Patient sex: F
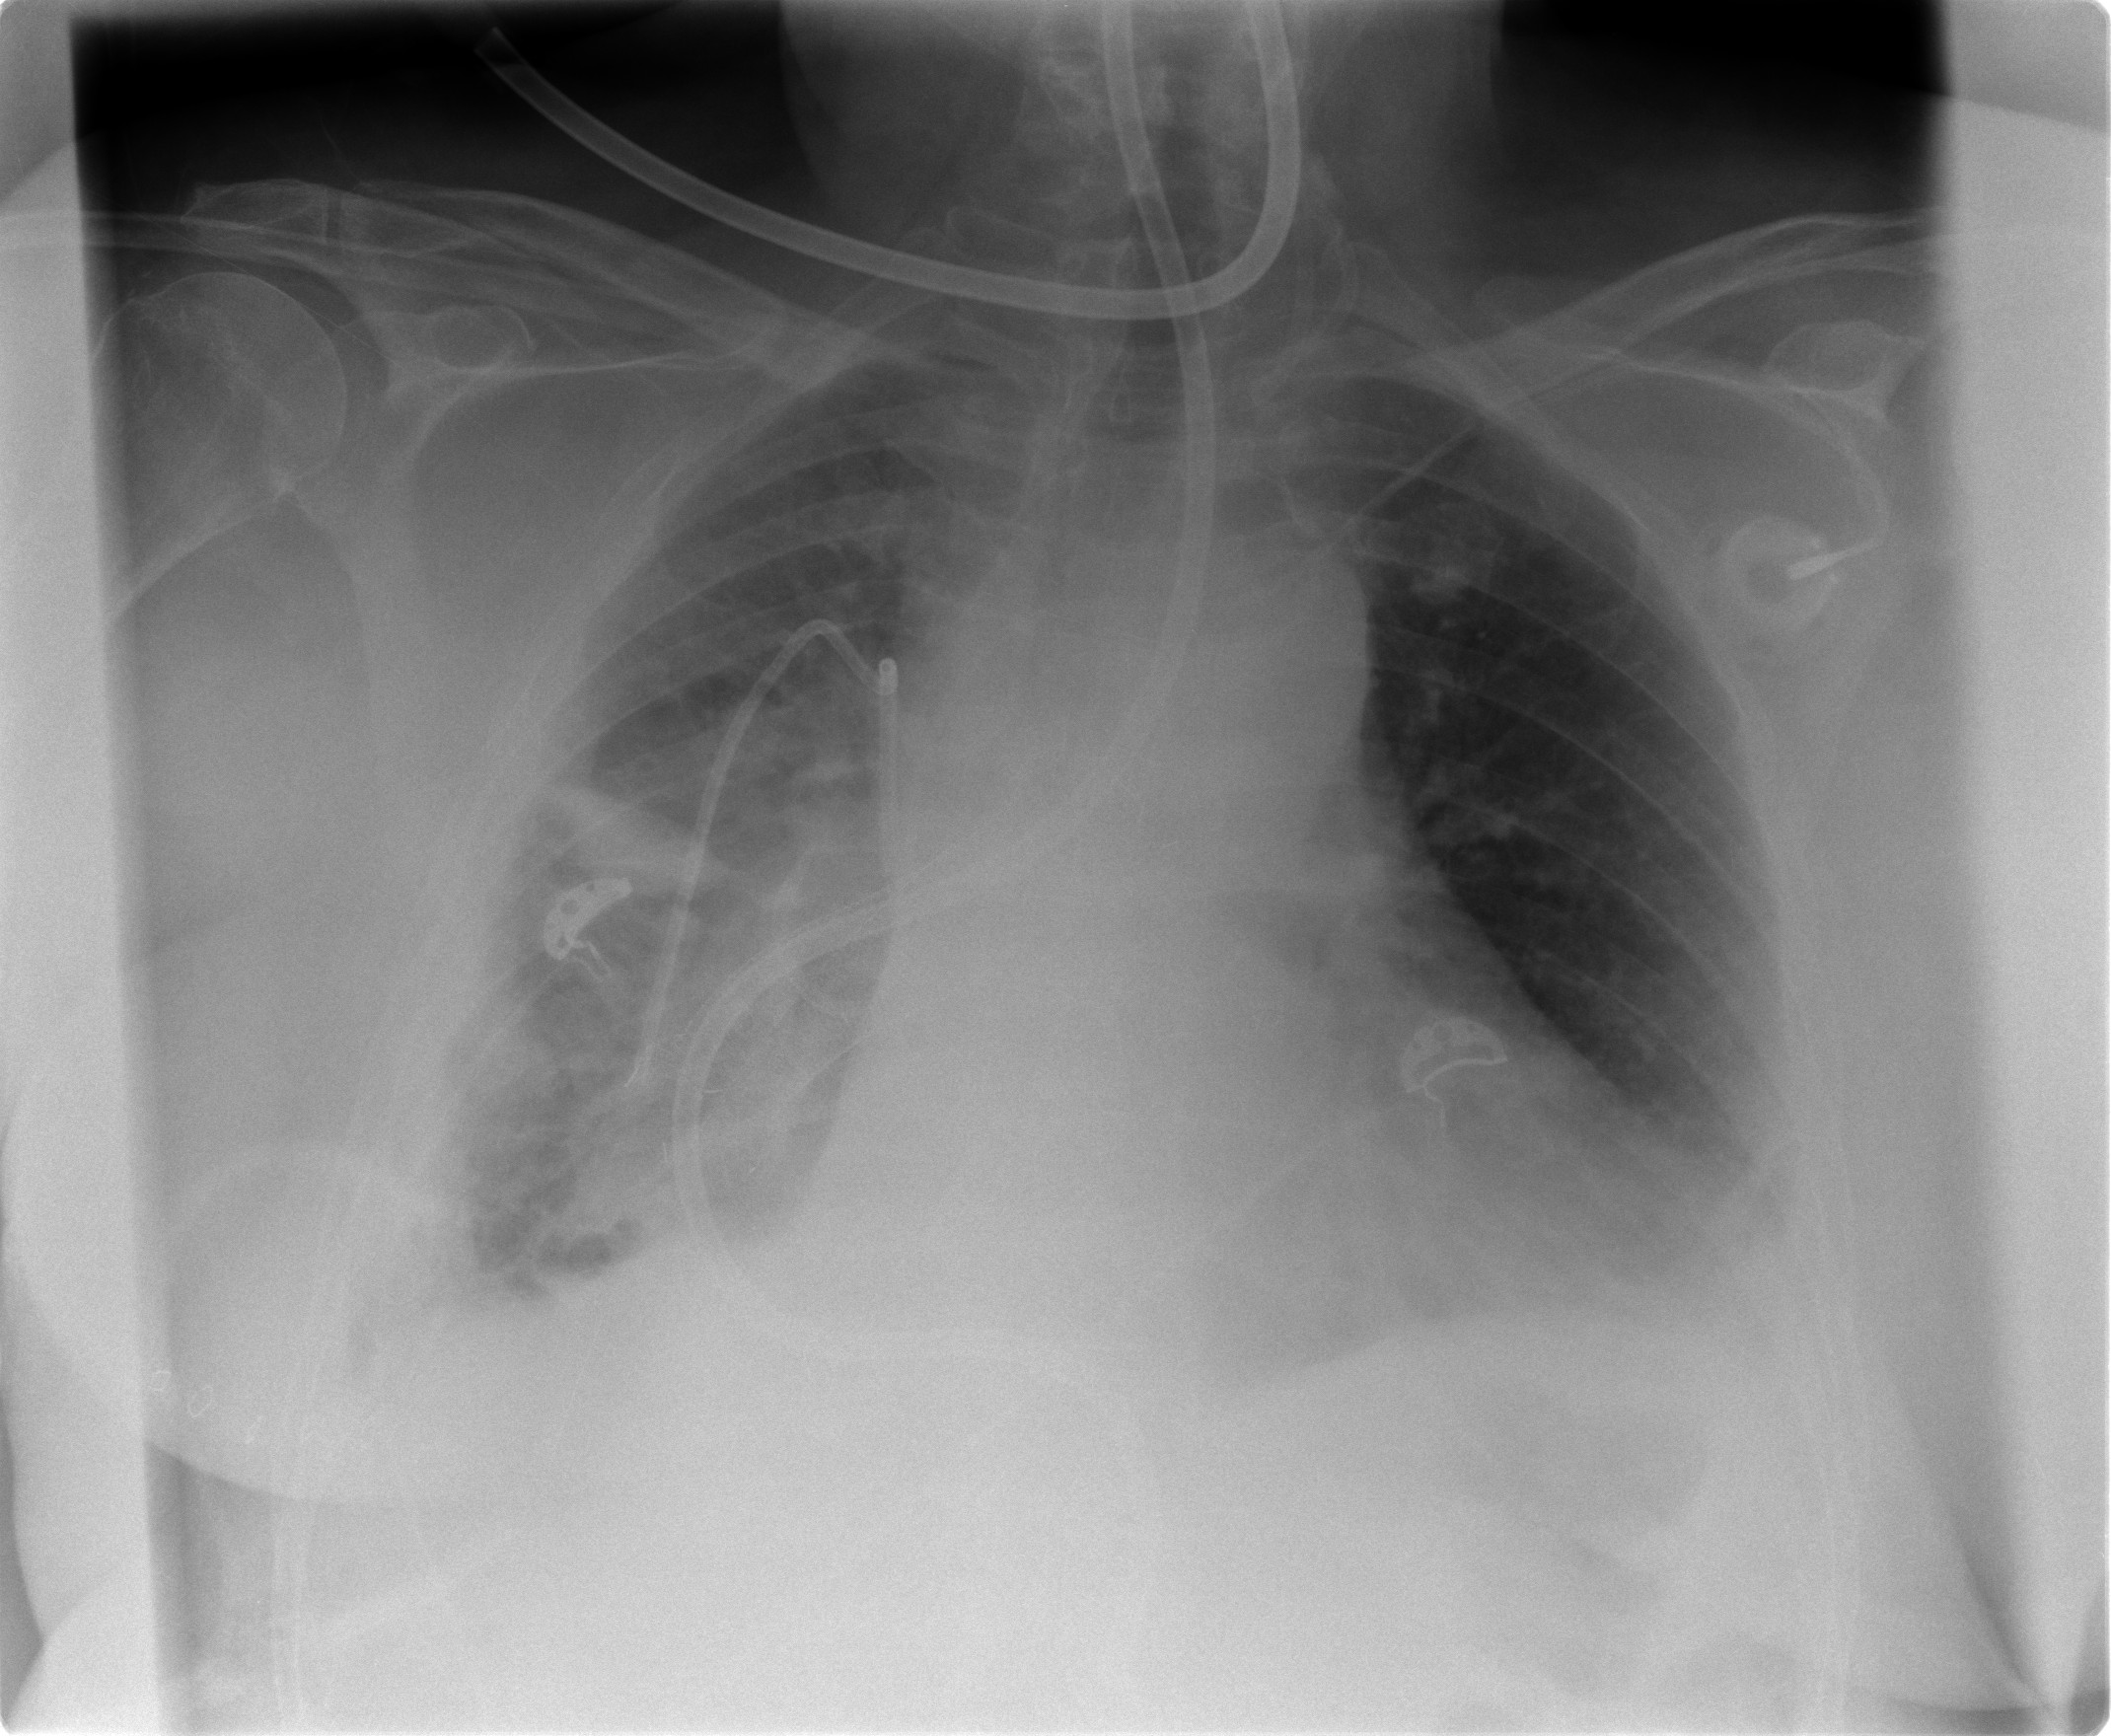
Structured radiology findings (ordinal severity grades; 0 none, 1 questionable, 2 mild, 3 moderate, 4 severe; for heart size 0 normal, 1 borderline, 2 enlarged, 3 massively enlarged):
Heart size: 2
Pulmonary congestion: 2
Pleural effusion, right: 2
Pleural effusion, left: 2
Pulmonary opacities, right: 3
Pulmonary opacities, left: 1
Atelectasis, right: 3
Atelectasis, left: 1